Aerial crown-view tile of a tropical tree (Barro Colorado Island, Panama), acquired 20241216:
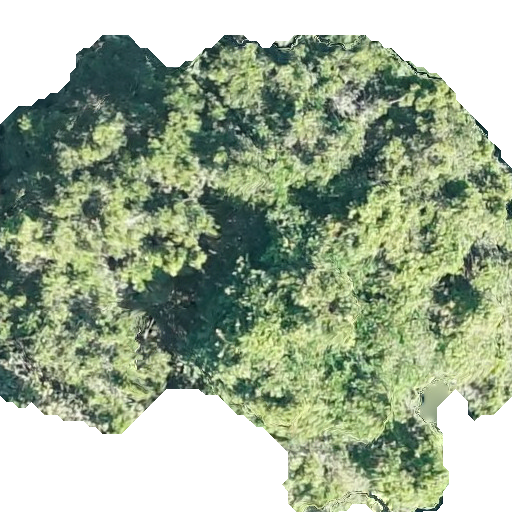
Species: Brosimum alicastrum
GBIF accepted scientific name: Brosimum alicastrum
Crown area: 288.924 m²